Aerial crown-view tile of a tropical tree (Barro Colorado Island, Panama), acquired 20241014:
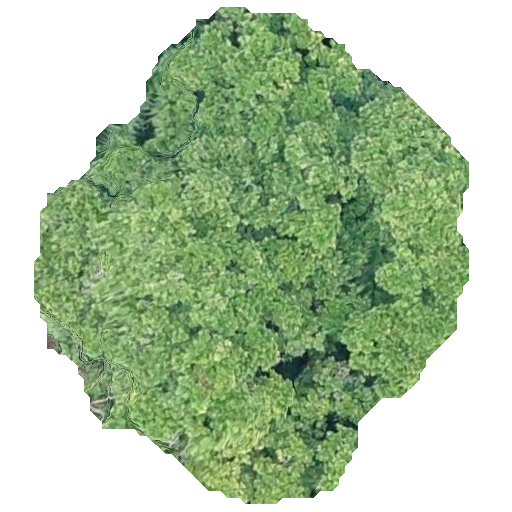
Species: Anacardium excelsum
GBIF accepted scientific name: Anacardium excelsum
Crown area: 231.257 m²